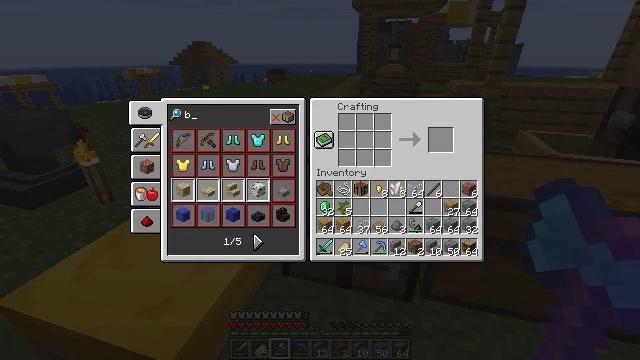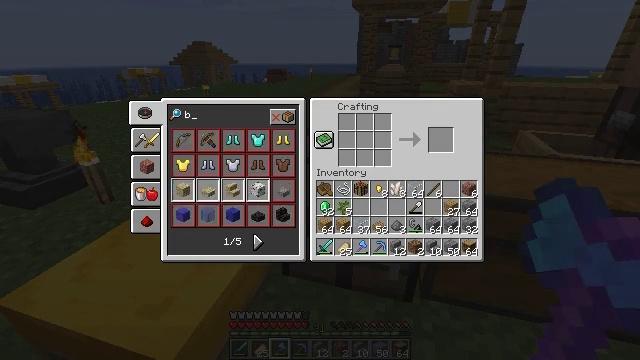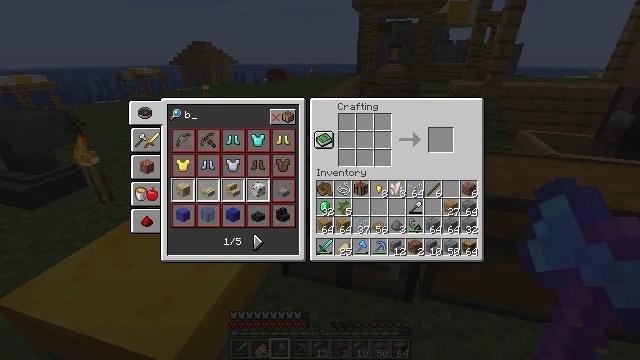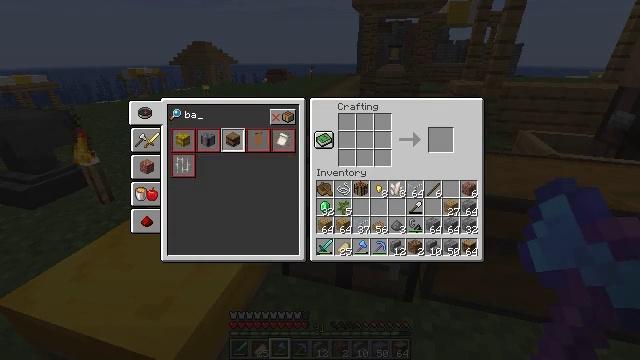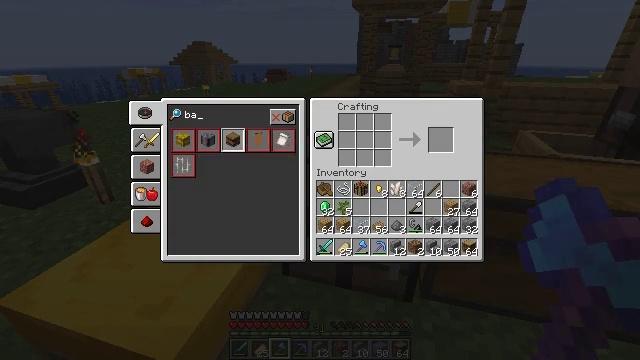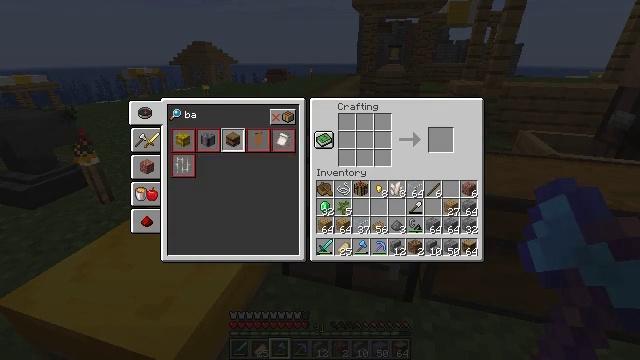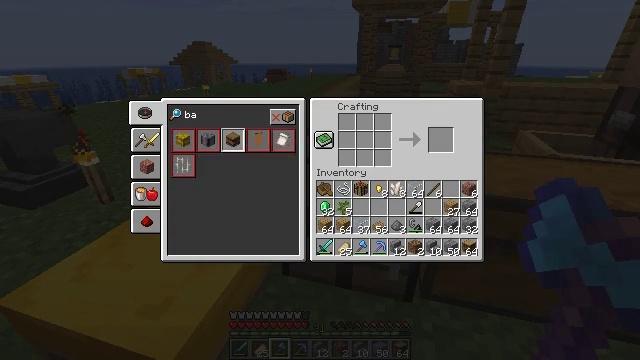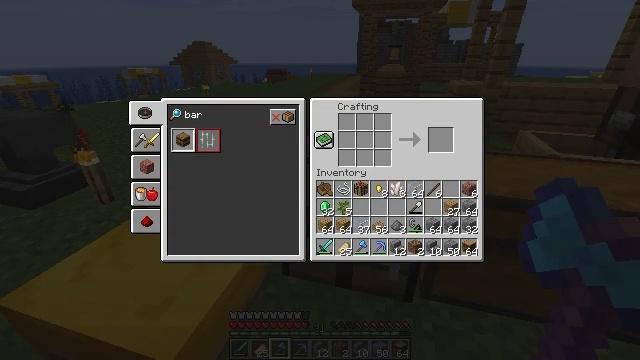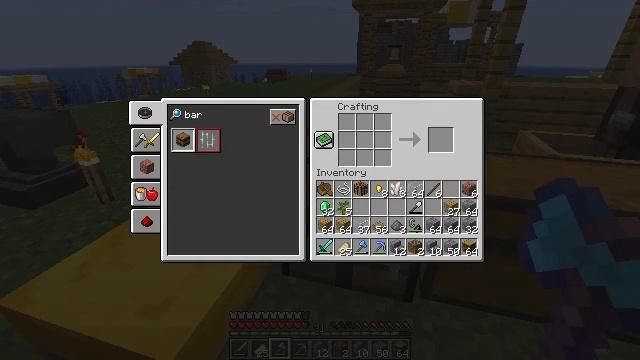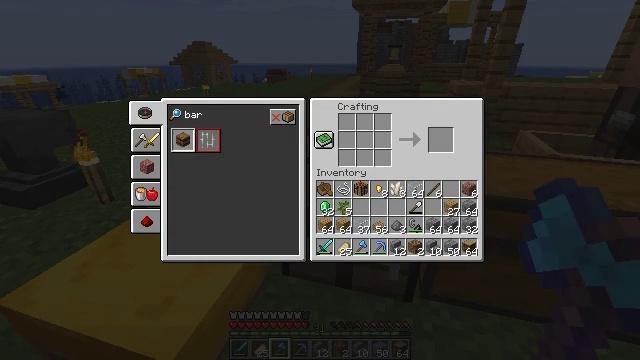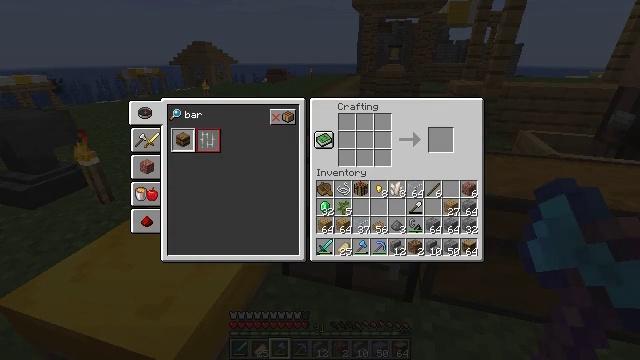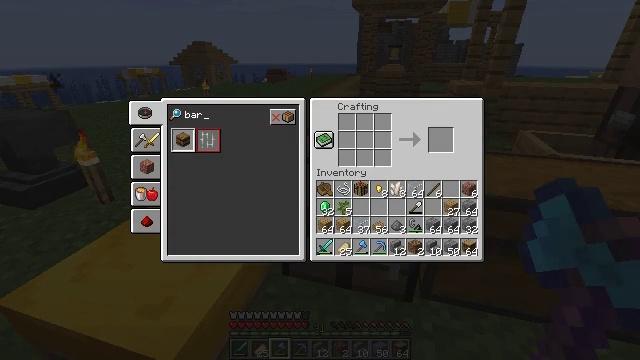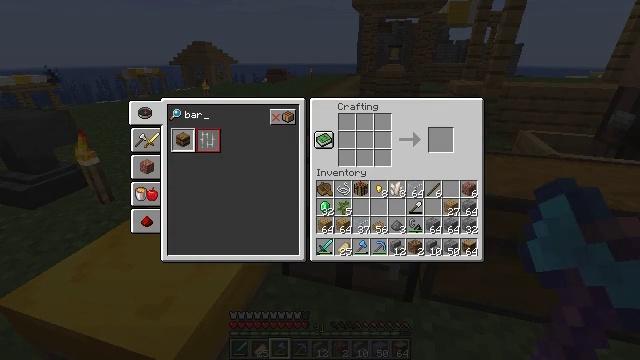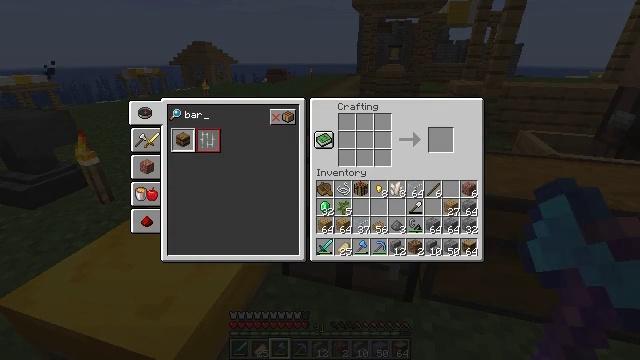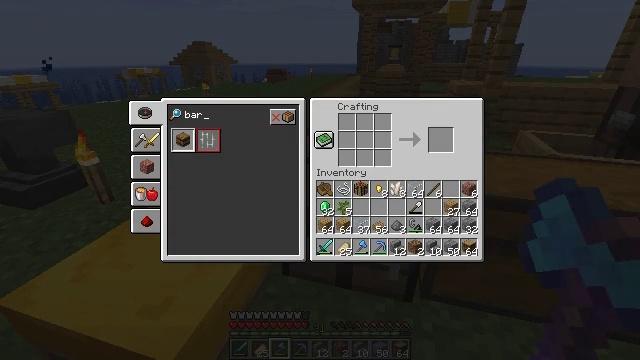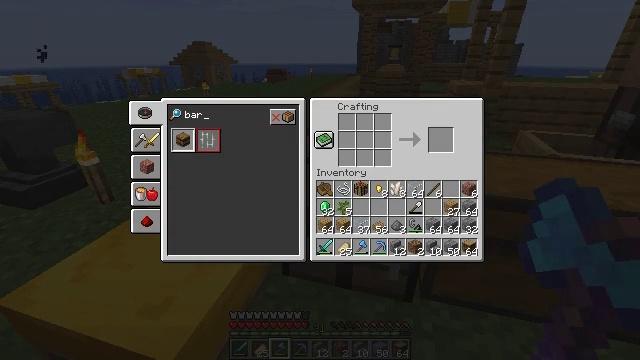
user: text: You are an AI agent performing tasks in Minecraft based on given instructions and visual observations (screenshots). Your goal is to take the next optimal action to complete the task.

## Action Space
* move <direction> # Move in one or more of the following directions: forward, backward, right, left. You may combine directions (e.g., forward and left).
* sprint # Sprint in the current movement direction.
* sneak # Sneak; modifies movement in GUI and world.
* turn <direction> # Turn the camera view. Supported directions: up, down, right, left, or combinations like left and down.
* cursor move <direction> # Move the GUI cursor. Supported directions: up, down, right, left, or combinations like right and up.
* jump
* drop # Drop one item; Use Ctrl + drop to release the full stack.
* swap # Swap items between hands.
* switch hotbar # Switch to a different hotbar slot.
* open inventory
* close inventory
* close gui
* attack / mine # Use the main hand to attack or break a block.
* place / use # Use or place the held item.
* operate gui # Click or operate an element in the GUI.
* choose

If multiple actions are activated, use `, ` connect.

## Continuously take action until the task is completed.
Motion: motion action
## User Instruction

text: Open the crafting table and craft a barrel with planks and slabs.
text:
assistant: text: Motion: no_op
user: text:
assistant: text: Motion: no_op
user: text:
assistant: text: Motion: move left
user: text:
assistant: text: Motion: no_op
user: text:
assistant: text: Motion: no_op
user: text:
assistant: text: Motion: no_op
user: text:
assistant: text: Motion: no_op
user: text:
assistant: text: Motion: no_op
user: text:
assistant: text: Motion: no_op
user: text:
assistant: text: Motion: no_op
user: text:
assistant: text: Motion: no_op
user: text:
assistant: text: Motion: no_op
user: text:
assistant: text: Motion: no_op
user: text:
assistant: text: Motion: no_op
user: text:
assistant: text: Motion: no_op
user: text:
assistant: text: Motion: no_op
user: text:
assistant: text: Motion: no_op
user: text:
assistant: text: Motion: no_op
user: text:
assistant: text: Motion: no_op
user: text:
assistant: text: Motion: no_op
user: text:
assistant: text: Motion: no_op
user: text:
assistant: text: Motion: no_op
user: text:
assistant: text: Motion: no_op
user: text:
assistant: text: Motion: no_op
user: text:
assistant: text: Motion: no_op
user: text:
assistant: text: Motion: no_op
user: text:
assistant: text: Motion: no_op
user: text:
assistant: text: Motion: no_op
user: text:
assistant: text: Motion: no_op
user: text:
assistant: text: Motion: sneak, cursor move down